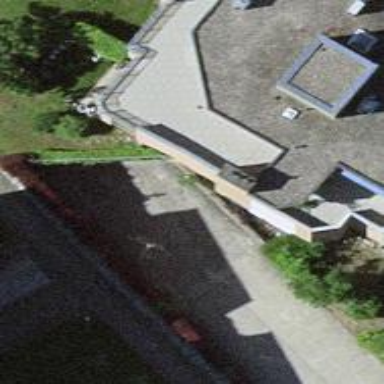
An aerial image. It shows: Parking entrance.